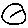
Label: circle